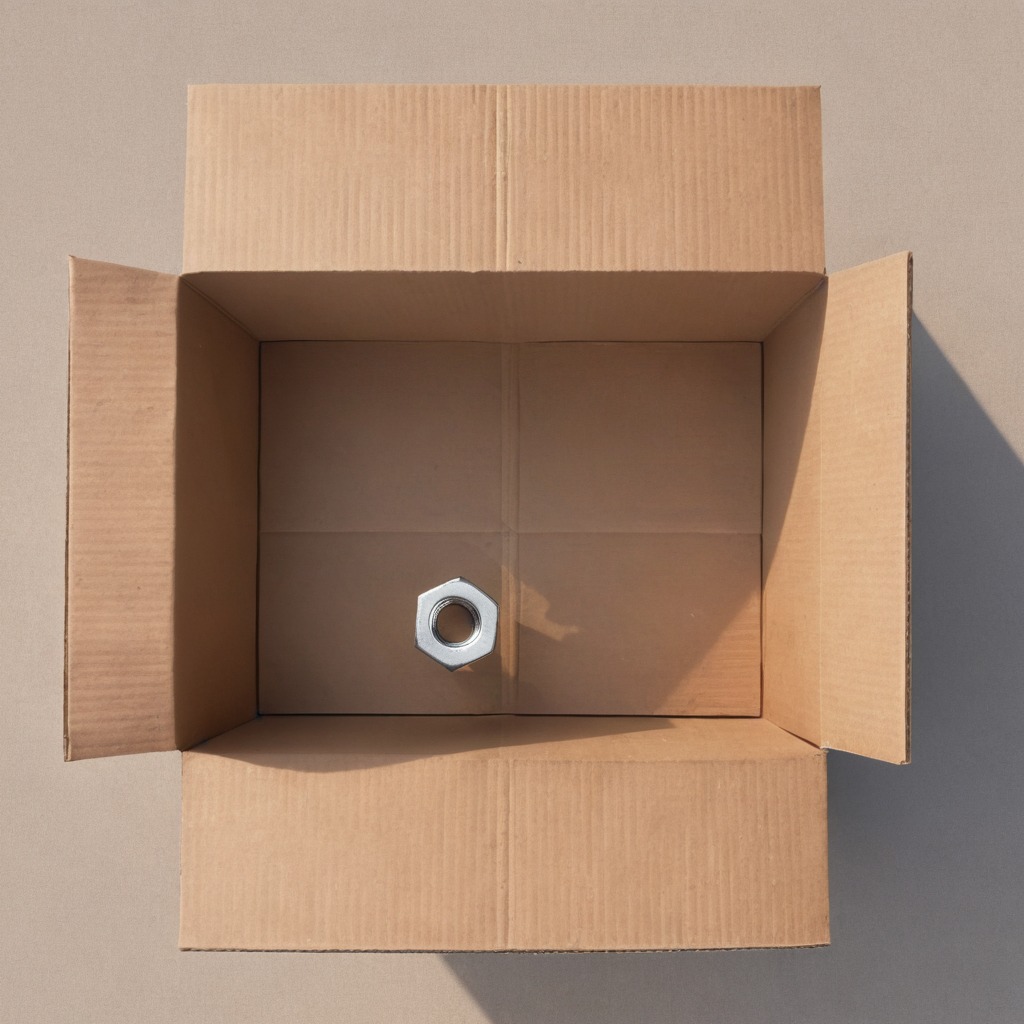
A metal nut is lying on the cardboard box surface.